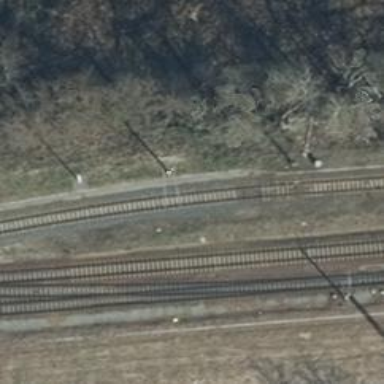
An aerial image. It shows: Abandoned railway siding.